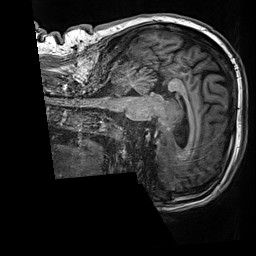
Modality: T1w
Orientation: sagittal
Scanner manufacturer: siemens
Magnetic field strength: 3 T
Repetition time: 2.5 s
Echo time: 0.00299 s